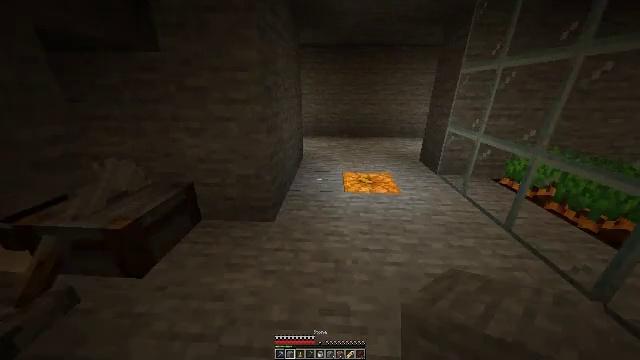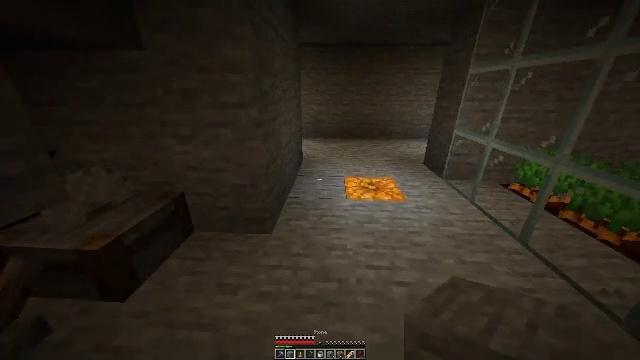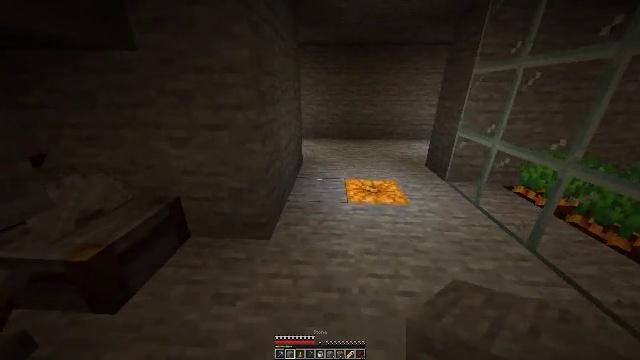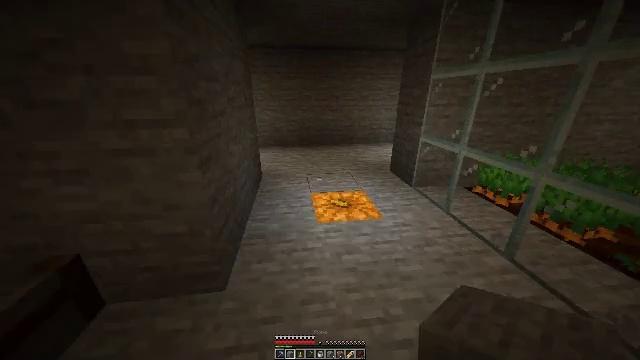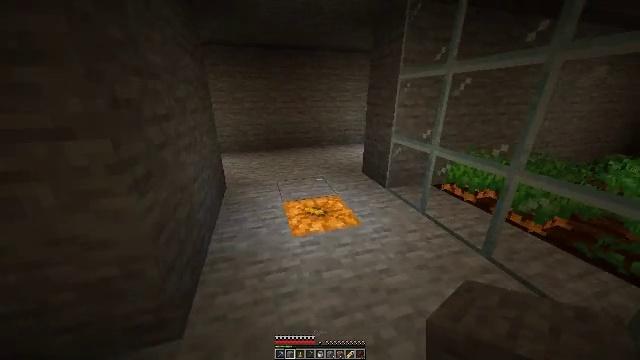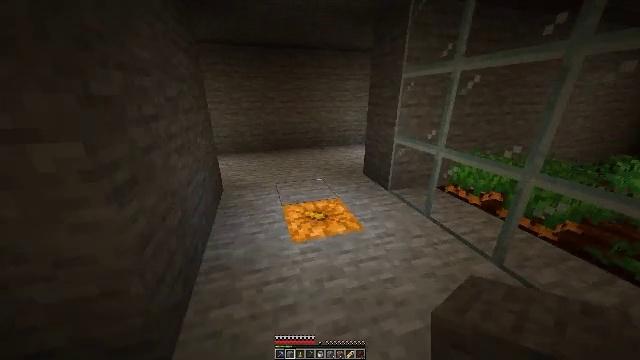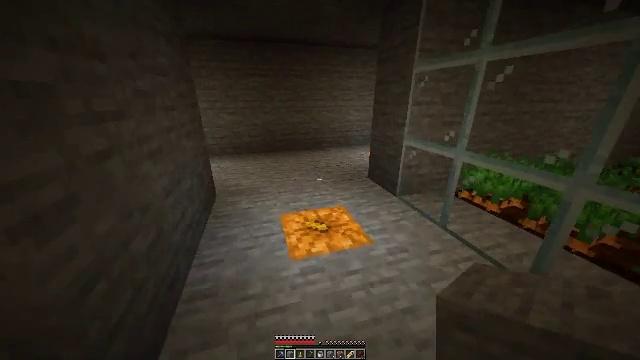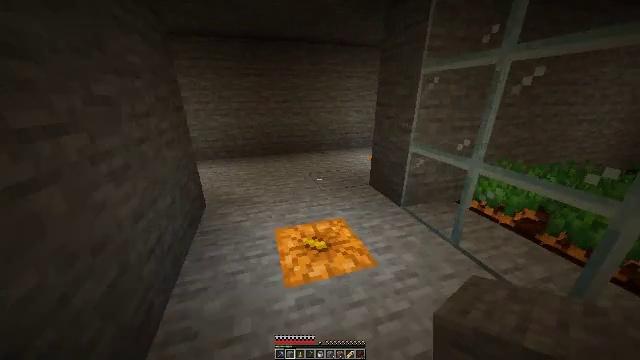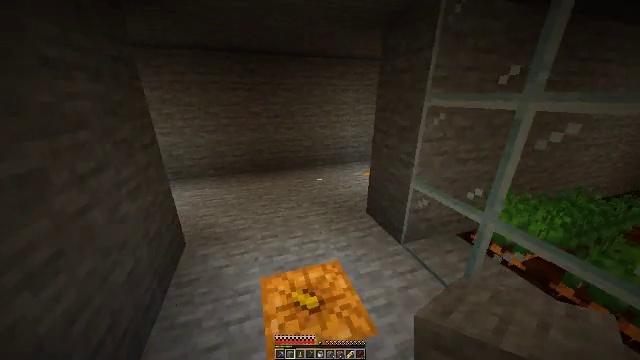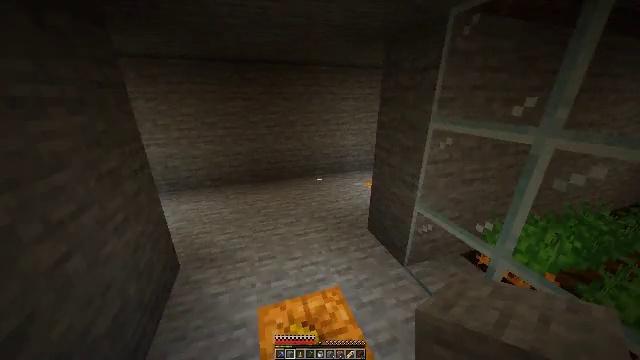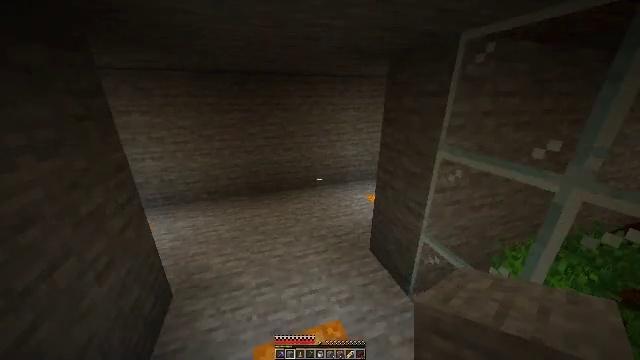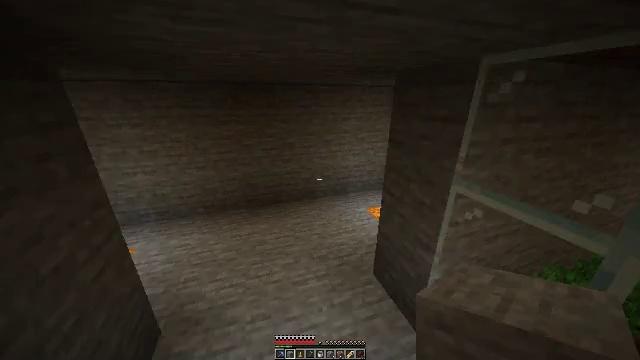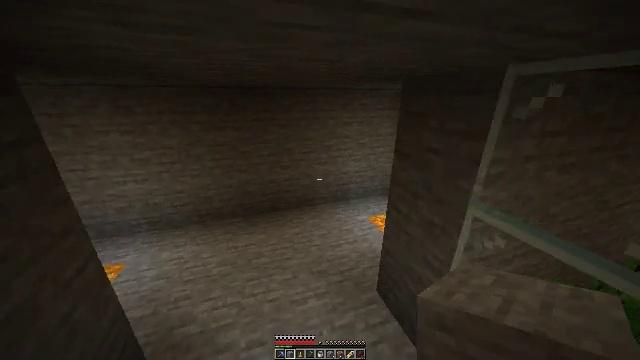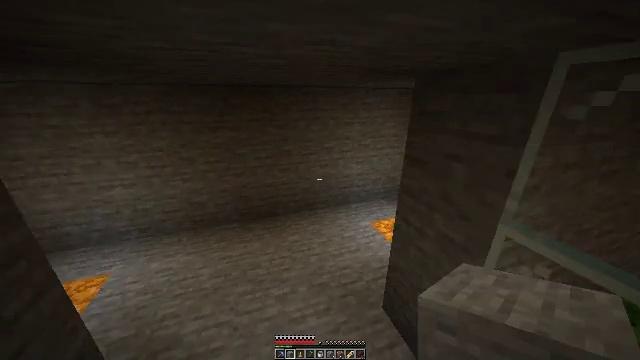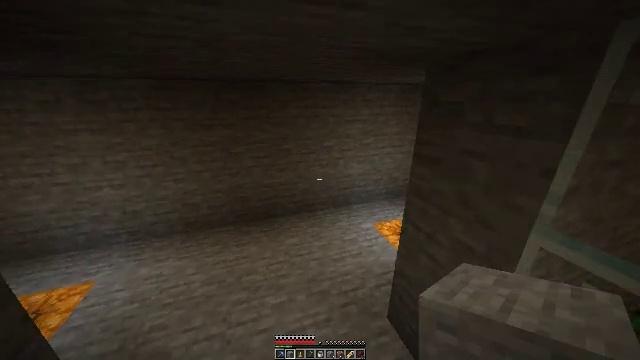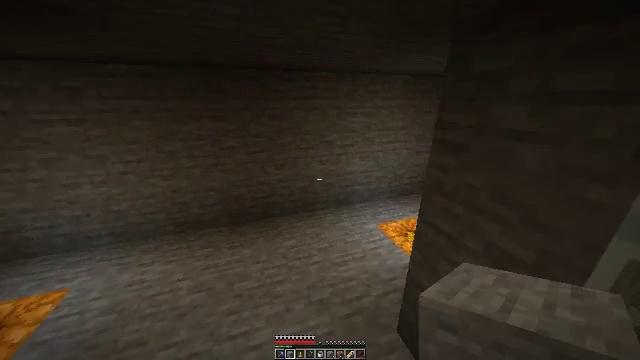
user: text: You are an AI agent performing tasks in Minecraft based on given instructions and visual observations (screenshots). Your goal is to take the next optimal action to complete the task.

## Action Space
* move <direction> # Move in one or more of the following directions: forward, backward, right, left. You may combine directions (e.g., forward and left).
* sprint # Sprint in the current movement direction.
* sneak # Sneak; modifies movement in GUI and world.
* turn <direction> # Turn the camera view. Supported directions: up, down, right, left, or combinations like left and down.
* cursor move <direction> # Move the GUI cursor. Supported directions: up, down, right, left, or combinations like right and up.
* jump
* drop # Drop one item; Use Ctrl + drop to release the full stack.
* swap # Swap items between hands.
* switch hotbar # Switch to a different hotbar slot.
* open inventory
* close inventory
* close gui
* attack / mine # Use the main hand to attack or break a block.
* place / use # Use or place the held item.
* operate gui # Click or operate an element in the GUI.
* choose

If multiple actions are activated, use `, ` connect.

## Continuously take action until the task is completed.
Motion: motion action
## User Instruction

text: Attack the grindstone to break it.
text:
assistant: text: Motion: move forward
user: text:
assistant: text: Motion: move forward
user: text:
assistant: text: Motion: move forward, turn right and up
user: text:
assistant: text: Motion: move forward, turn right
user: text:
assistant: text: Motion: move forward
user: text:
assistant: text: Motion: move forward
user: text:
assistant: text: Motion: move forward
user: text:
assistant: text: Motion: move forward, turn right, jump
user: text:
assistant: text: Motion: move forward, jump
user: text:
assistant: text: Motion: move forward, jump
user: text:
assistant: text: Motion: move forward, jump
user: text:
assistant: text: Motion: move forward, jump
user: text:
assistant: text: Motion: move forward
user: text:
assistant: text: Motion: move forward
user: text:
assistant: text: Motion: move forward
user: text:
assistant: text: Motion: move forward
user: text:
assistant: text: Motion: move forward
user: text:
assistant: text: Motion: move forward
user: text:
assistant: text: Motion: move forward, turn right
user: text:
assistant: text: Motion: move forward, turn right
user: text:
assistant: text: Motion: move forward, turn right
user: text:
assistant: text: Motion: move forward, turn right
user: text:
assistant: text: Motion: move forward, turn right
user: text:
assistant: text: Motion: move forward, turn right
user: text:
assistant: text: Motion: move forward, turn right
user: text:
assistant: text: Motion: move forward, turn right
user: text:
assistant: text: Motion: move forward
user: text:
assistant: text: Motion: move forward
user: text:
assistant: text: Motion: move forward
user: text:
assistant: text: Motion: move forward